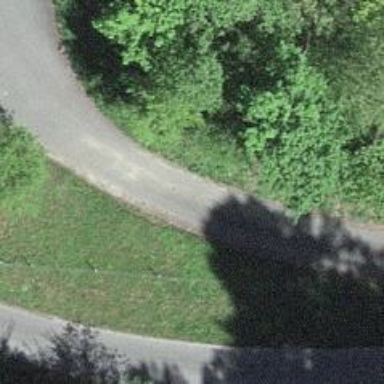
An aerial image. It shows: Service road with paved surface.